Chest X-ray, PA view. Patient: 58 years old, sex M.
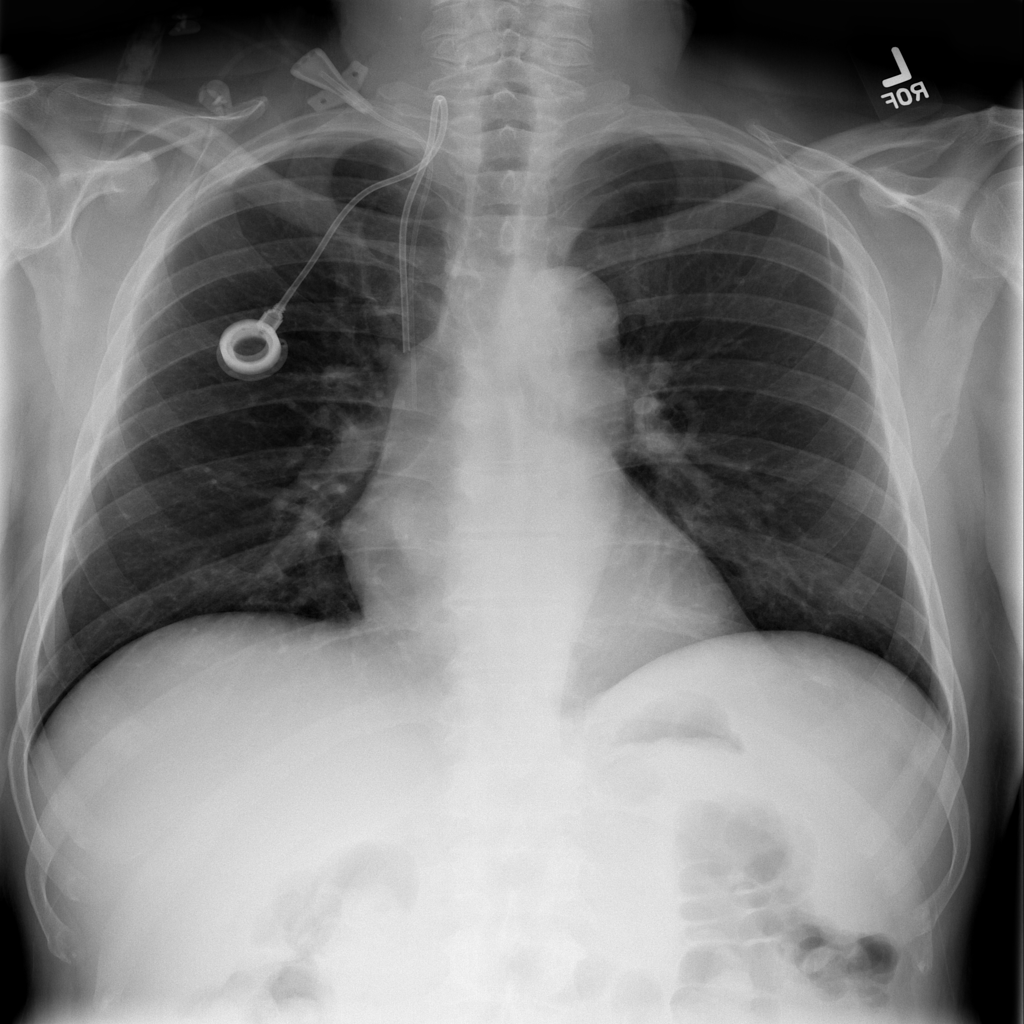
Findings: No Finding